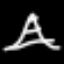
Label: The Eiffel Tower